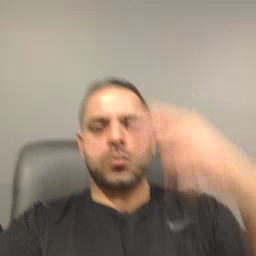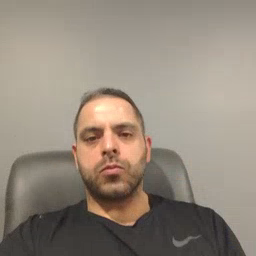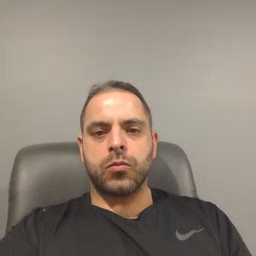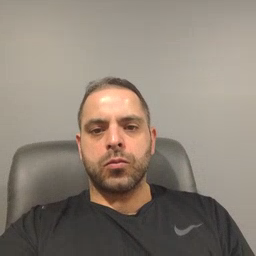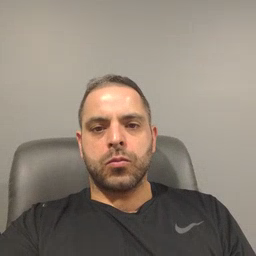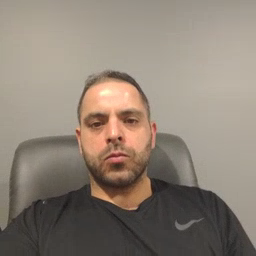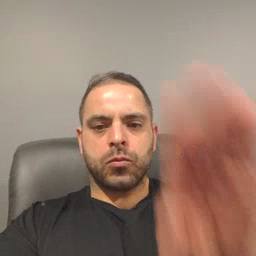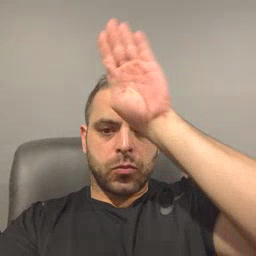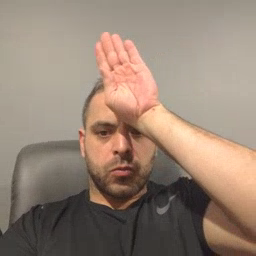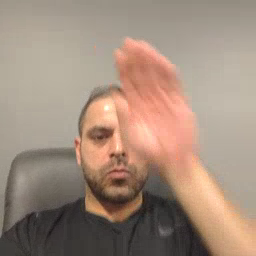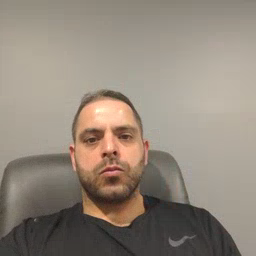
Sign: fireman